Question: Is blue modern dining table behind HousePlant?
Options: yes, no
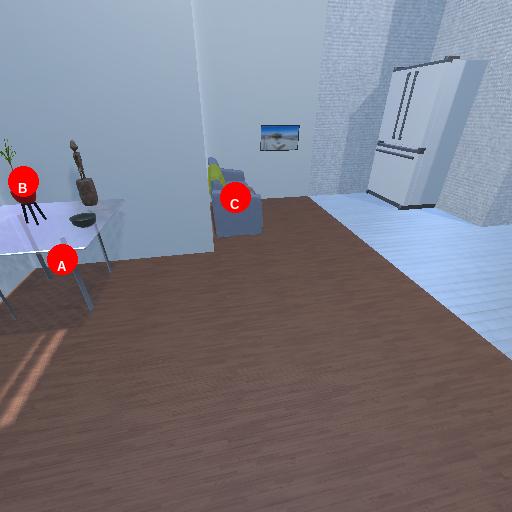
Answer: yes